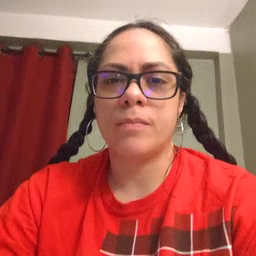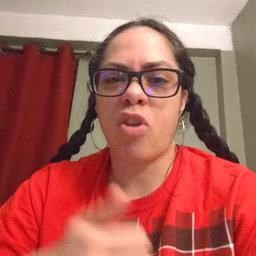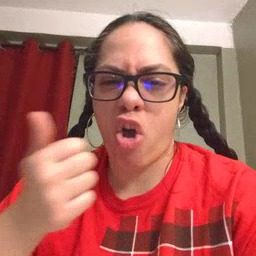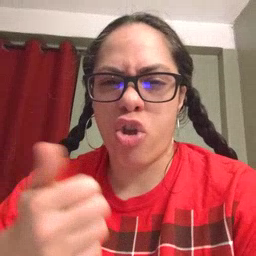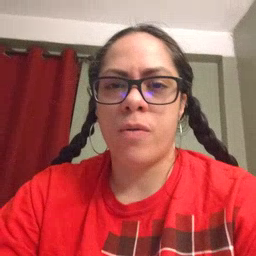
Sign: another